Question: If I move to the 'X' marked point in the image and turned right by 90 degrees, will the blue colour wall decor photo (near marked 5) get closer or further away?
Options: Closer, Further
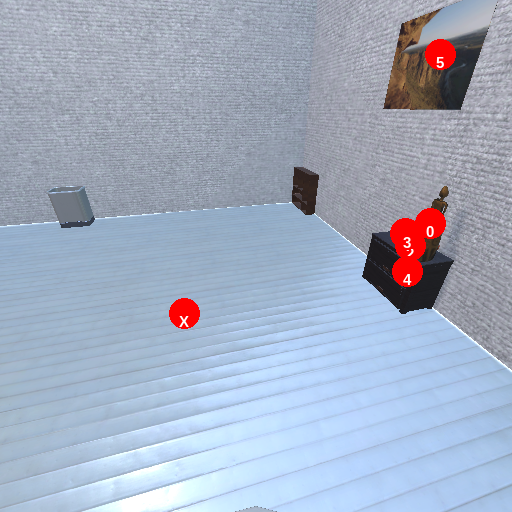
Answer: Closer